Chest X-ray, AP view. Patient: 41 years old, sex M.
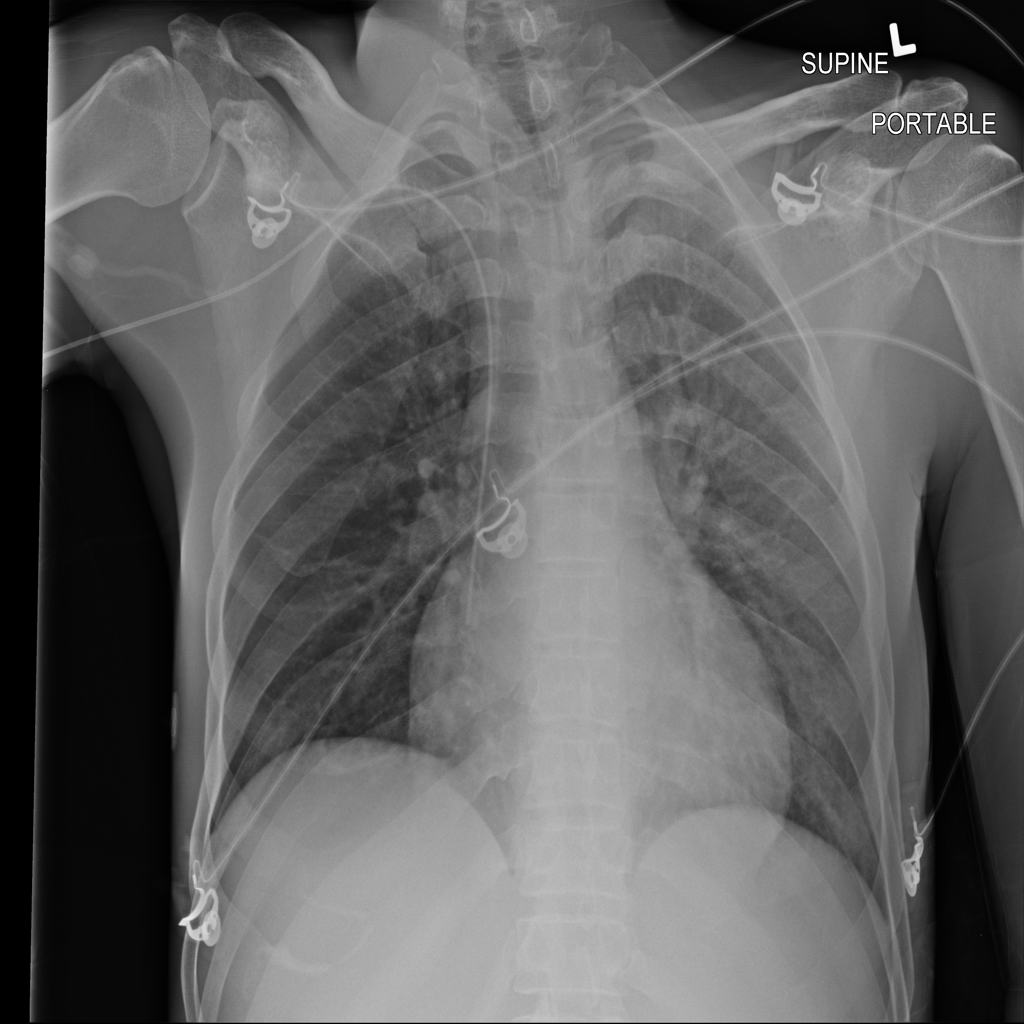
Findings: No Finding